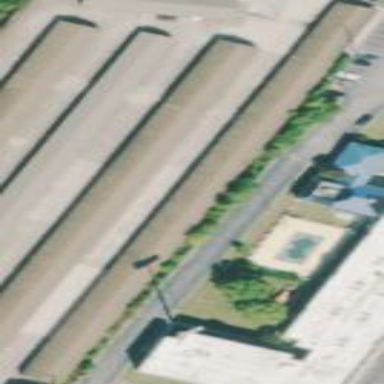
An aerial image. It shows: Self-storage building.